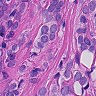
Metastatic tissue present: yes